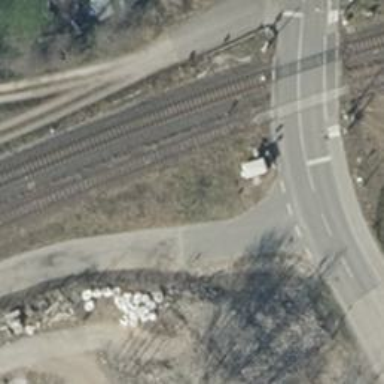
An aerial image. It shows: Disused railway.